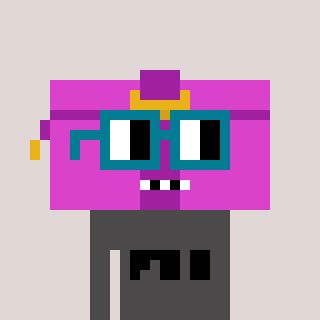
a pixel art character with square dark green glasses, a clutch-shaped head and a grayscale-colored body on a warm background